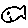
Label: fish